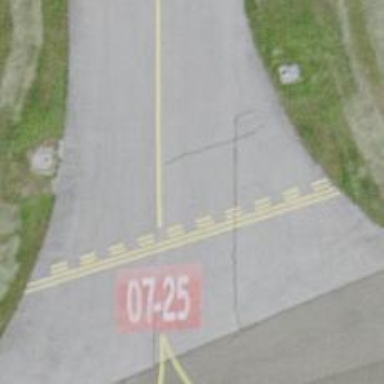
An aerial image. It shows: Runway holding position.